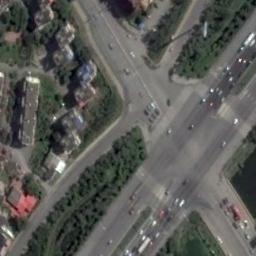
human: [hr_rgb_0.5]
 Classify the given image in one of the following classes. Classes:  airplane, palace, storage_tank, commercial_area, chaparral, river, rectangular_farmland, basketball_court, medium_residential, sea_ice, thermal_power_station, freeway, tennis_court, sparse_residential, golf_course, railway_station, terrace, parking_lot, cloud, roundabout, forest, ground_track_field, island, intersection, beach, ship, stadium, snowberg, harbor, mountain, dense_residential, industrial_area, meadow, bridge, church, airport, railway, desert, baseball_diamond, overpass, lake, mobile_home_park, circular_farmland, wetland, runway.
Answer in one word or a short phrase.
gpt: intersection